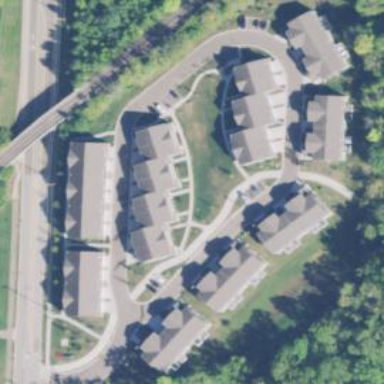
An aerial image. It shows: Residential area with townhomes.